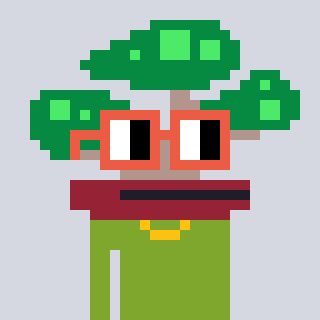
a pixel art character with square orange glasses, a bonsai-shaped head and a slimegreen-colored body on a cool background